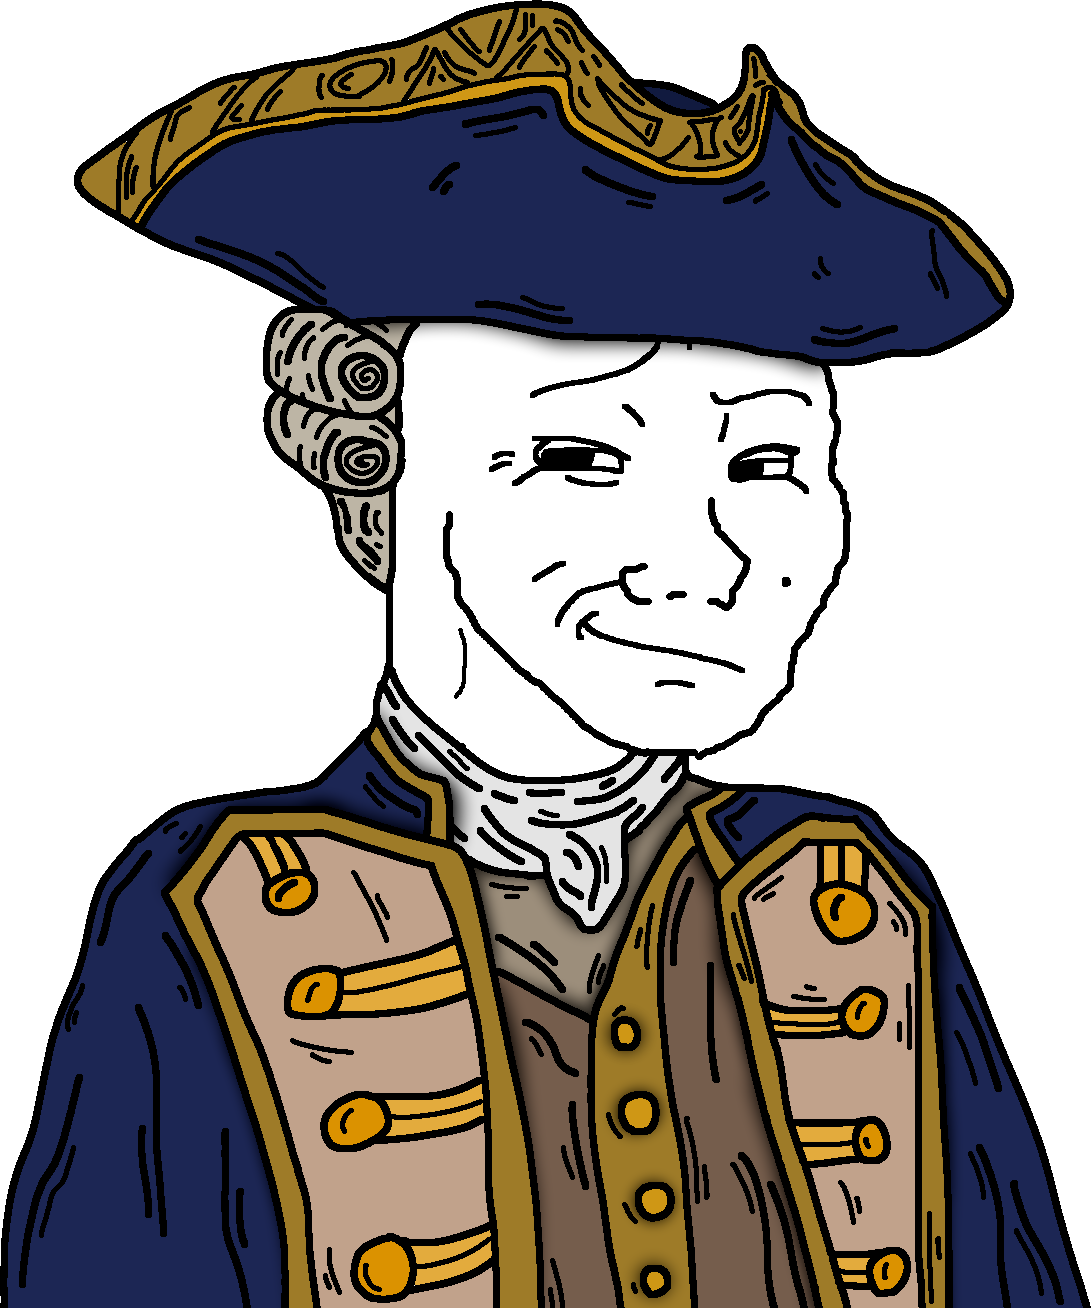
Label: 5_Smugjak